Brain MRI, t1w sequence, axial 2D slice.
Patient: age 28, sex M, weight 95 kg, height 1.95 m
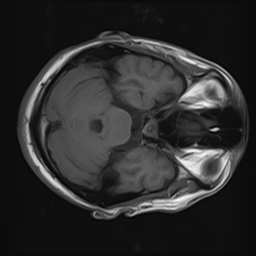